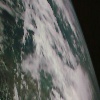
Label: cloud